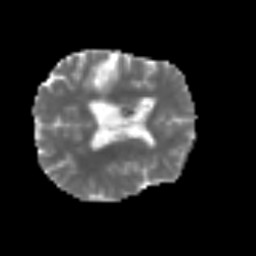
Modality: MD
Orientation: axial
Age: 75
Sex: male
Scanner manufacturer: siemens
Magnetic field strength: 3 T
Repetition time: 3.2 s
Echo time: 0.081 s